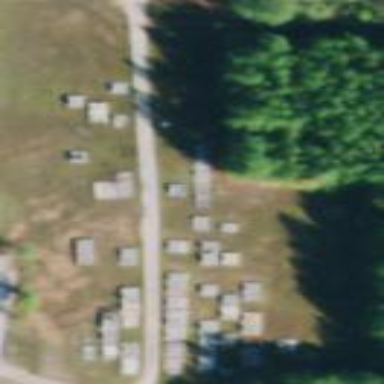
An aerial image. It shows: Graveyard area designated as cemetery.